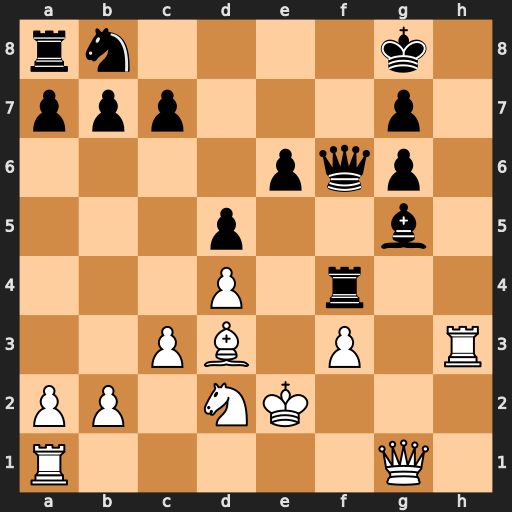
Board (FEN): rn4k1/ppp3p1/4pqp1/3p2b1/3P1r2/2PB1P1R/PP1NK3/R5Q1
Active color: w
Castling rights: -
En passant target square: -
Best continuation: Rg3 Bh4 Rxg6